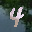
Label: 4